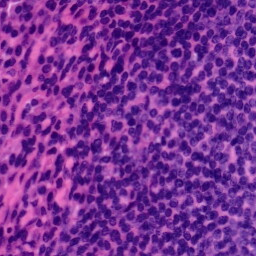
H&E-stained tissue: Tonsil